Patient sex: M
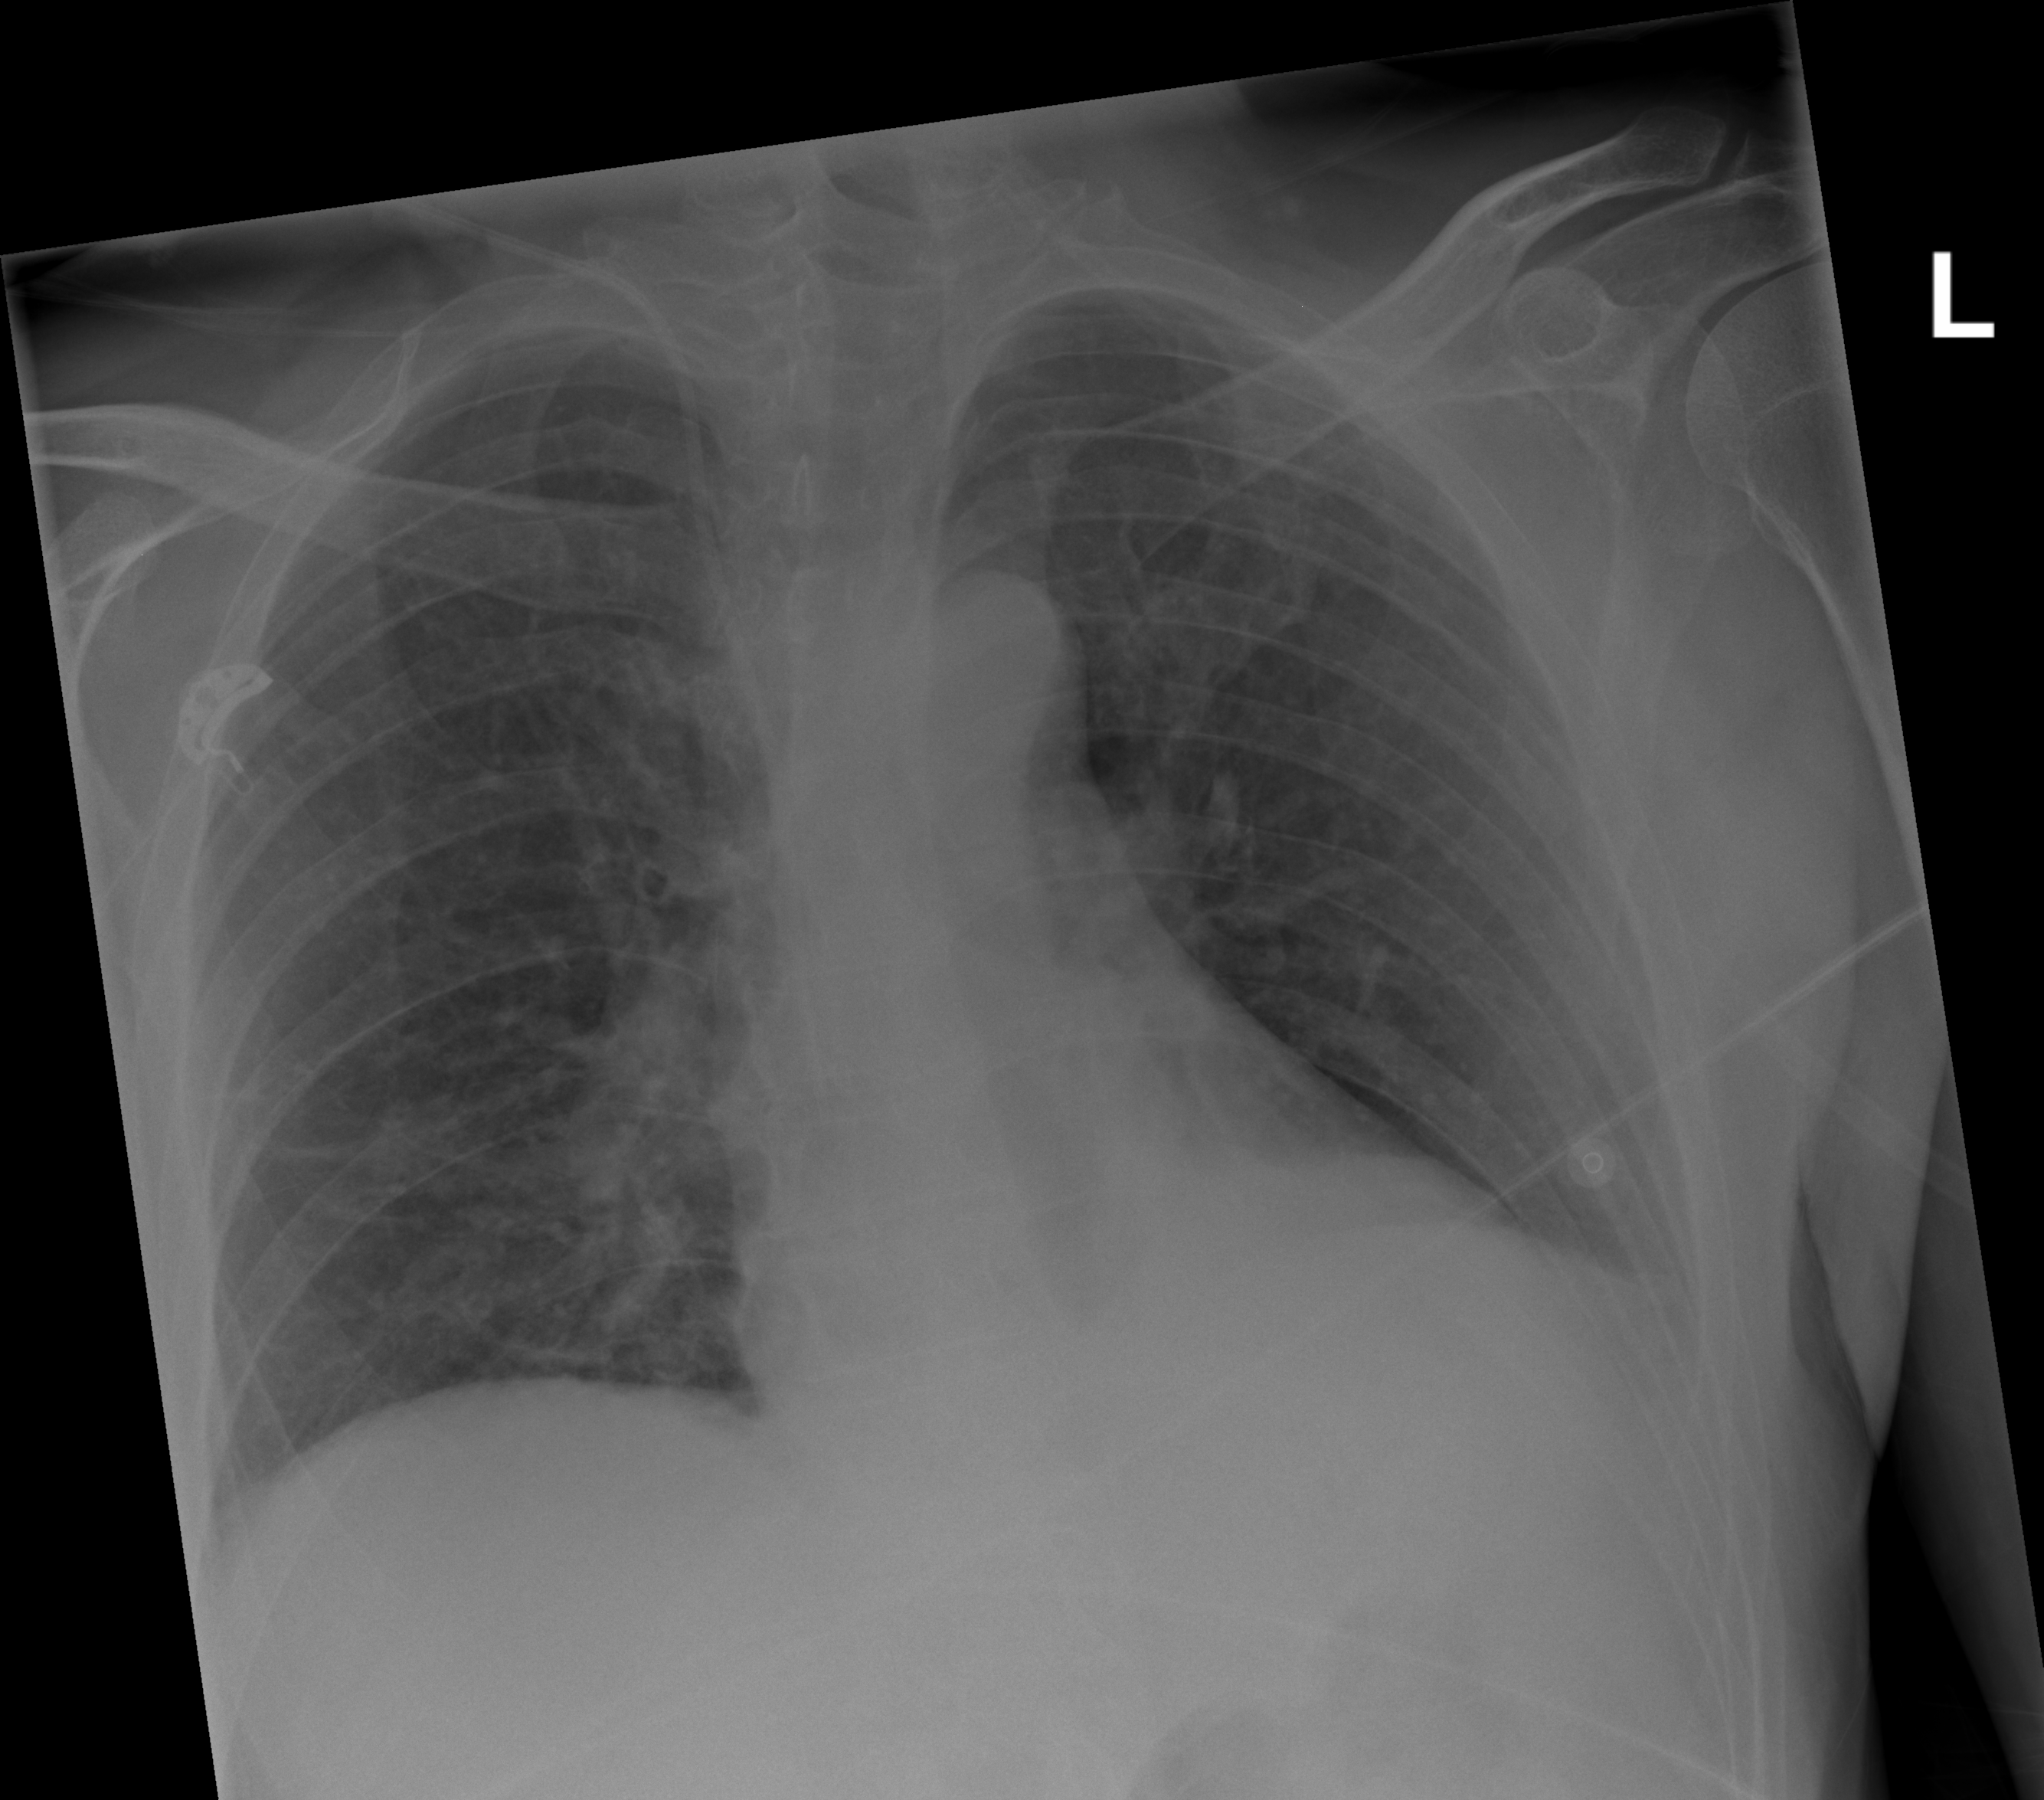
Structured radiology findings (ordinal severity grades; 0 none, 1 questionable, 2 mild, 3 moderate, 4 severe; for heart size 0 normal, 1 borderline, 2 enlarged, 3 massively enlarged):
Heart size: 0
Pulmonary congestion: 0
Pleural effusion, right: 0
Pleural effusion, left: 0
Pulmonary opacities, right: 0
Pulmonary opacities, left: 0
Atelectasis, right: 2
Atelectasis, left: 0